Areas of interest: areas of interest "Home Furnishing and Building Materials Market"
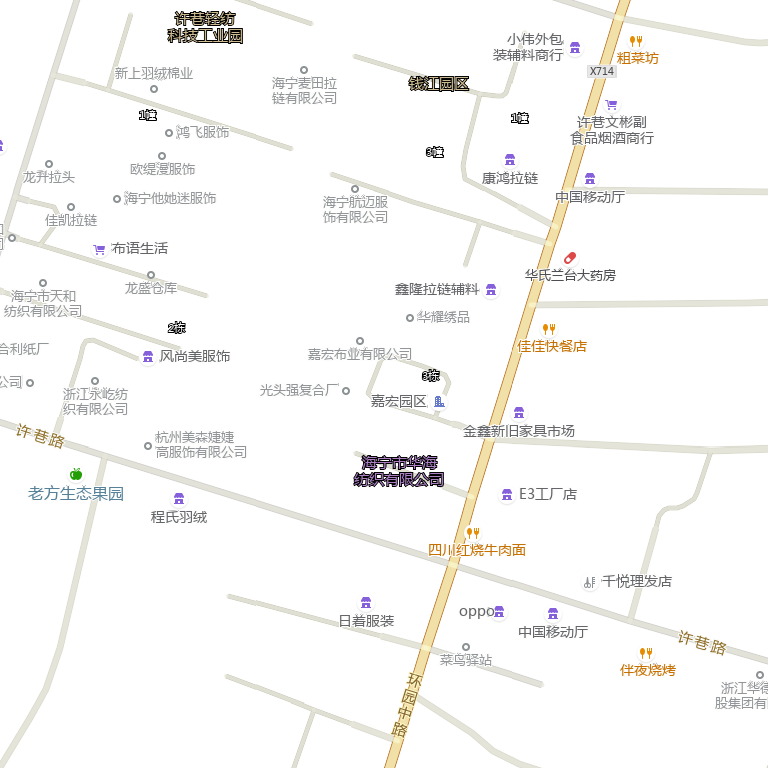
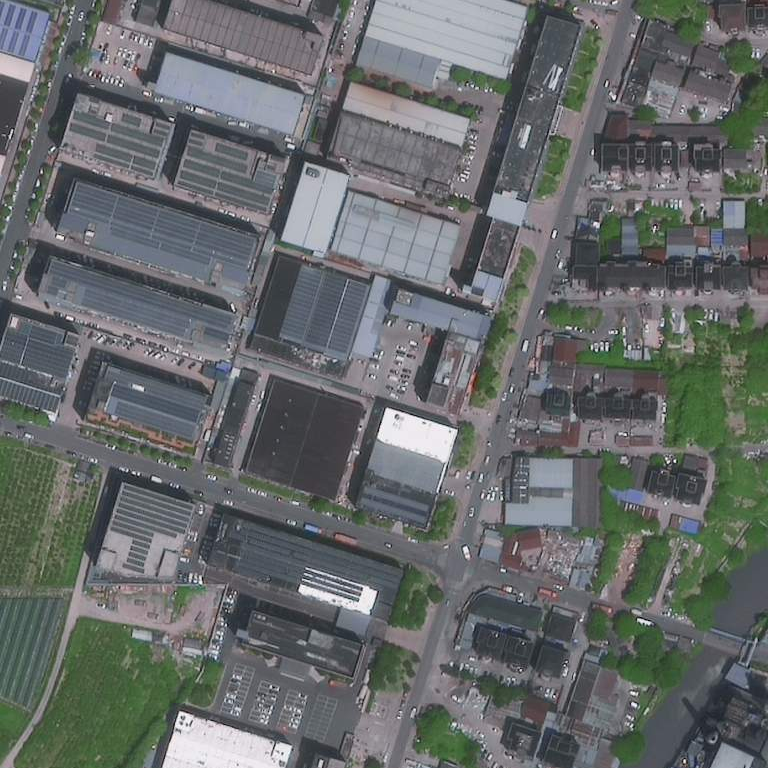